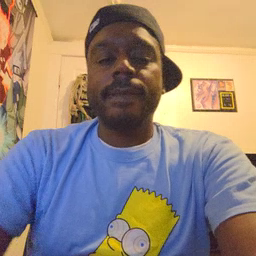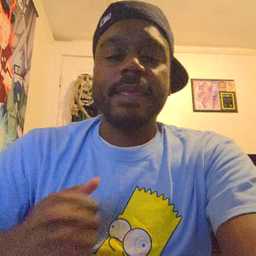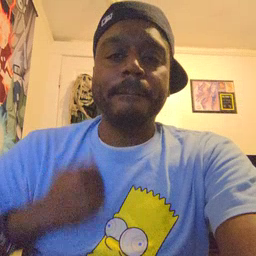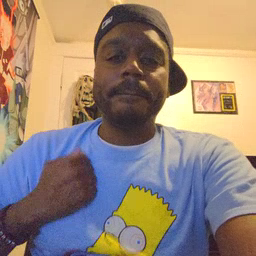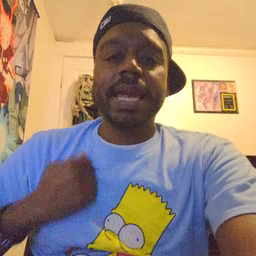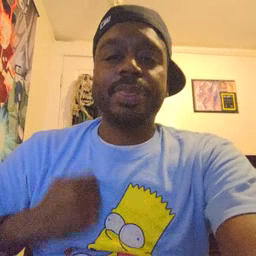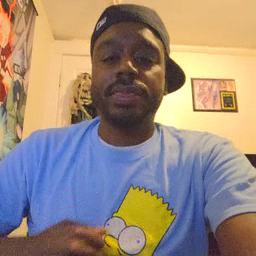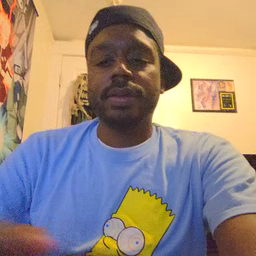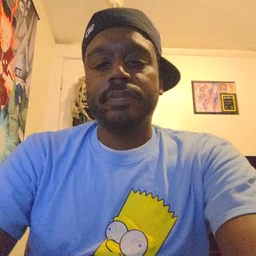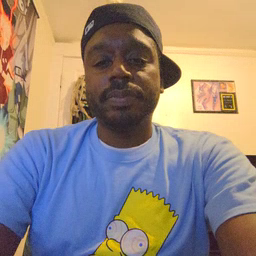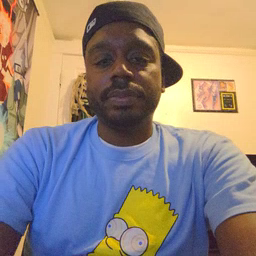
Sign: bath